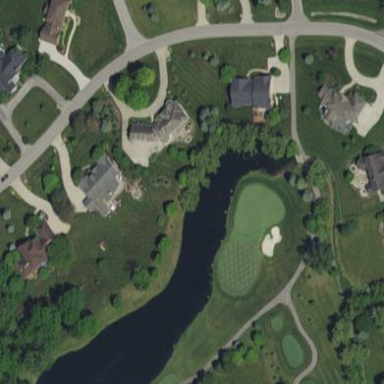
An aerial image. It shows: Picturesque scene of golf course with lateral water hazard.